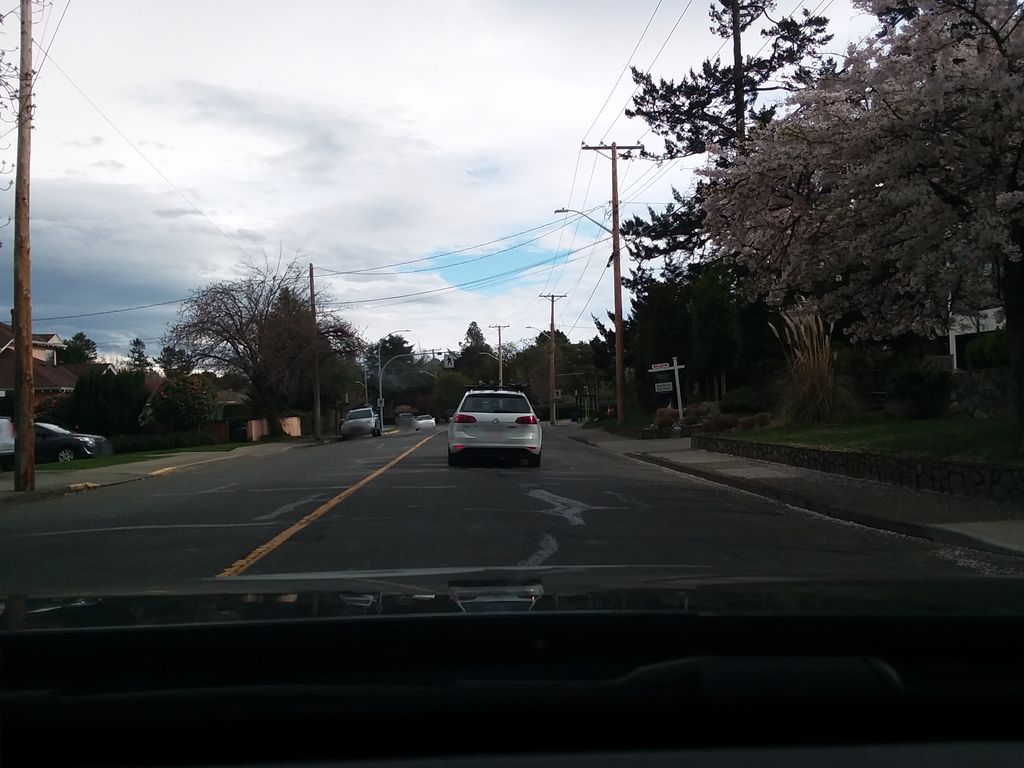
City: victoria